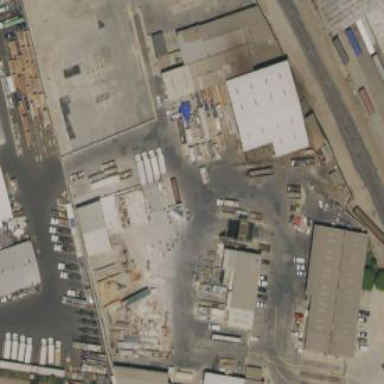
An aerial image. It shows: Industrial area.